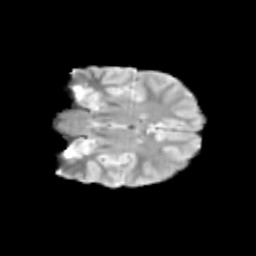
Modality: T2w
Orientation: coronal
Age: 14
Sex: female
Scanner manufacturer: siemens
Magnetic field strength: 3 T
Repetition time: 3.8 s
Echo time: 0.07 s